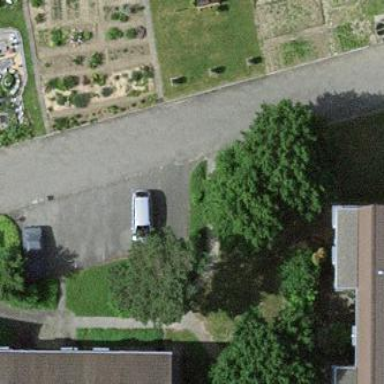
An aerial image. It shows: Parking area.